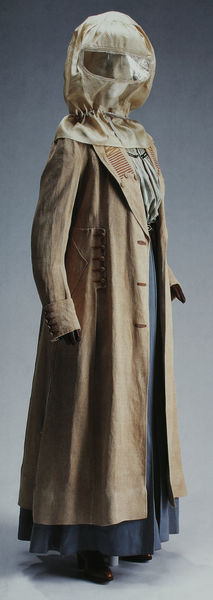
Titel: Mantel. Hut, Bluse und Rock
Standort: Kyoto (Japan)
Institution: Kyoto Costume Institute
Schlagwörter: blau, kopf, weiß, braun, fenster, frau, handschuh, handschuhe, hut, kleid, schal, schleier, tuch, beige, haube, mode, rock, jacke, mütze, bluse, kragen, hände, kostüm, mantel, sack, kopfbedeckung, modell, schuhe, modern, kopftuch, knöpfe, foto, maske, stiefel, puppe, biedermeier, glocke, krage, imker, knopflöcher, klied, imkerin, kürkisch, raumfahrermaske, sichtfenster, türlisch